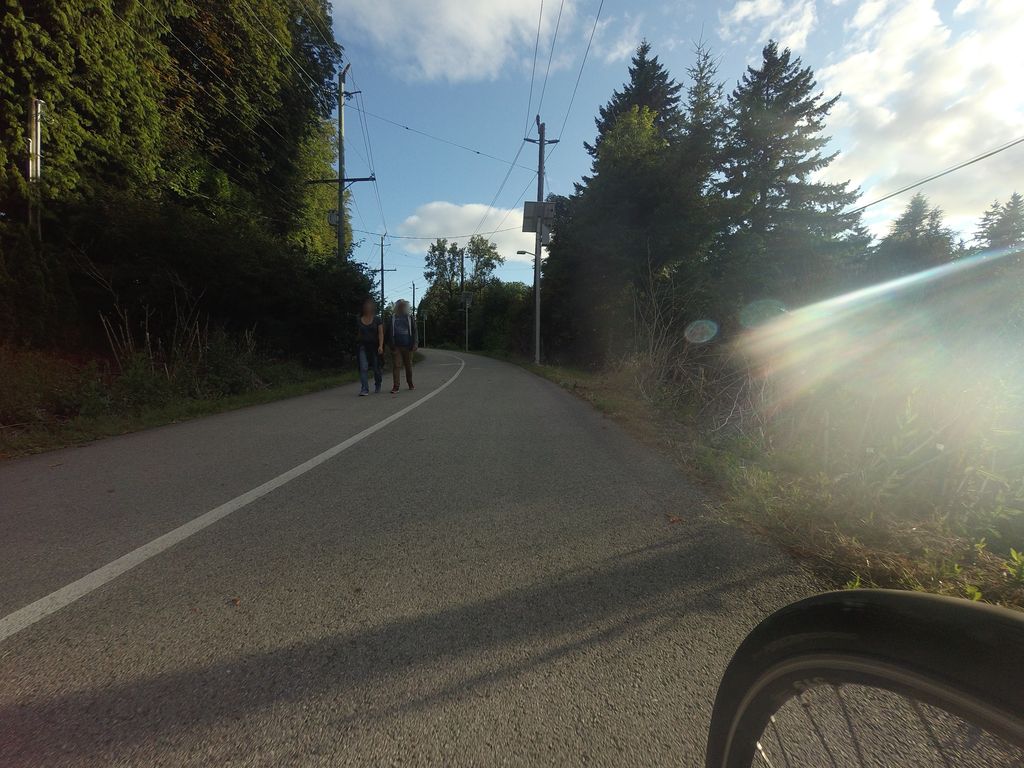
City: vancouver